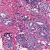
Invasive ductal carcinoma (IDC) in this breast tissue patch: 0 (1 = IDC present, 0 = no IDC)